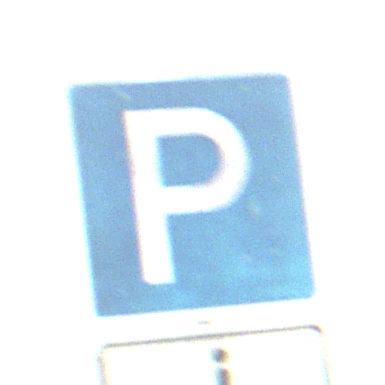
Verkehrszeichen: Parken
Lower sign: Personengruppen1
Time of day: Midday
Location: Outdoor (RoadRail)
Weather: PartlyCloudy
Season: NotSpecified
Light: Natural